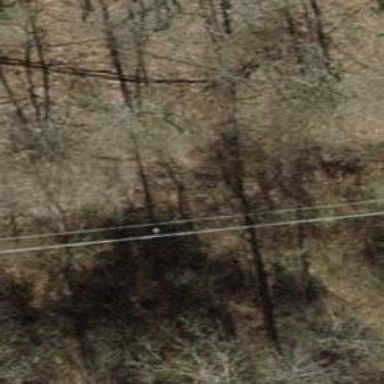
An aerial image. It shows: Minor power line with 3 cables.